Question: Azure Diagnostic creates many tables, apparently containing the same performance counters but for different days. Why does it create so many tables, and how can I delete them?

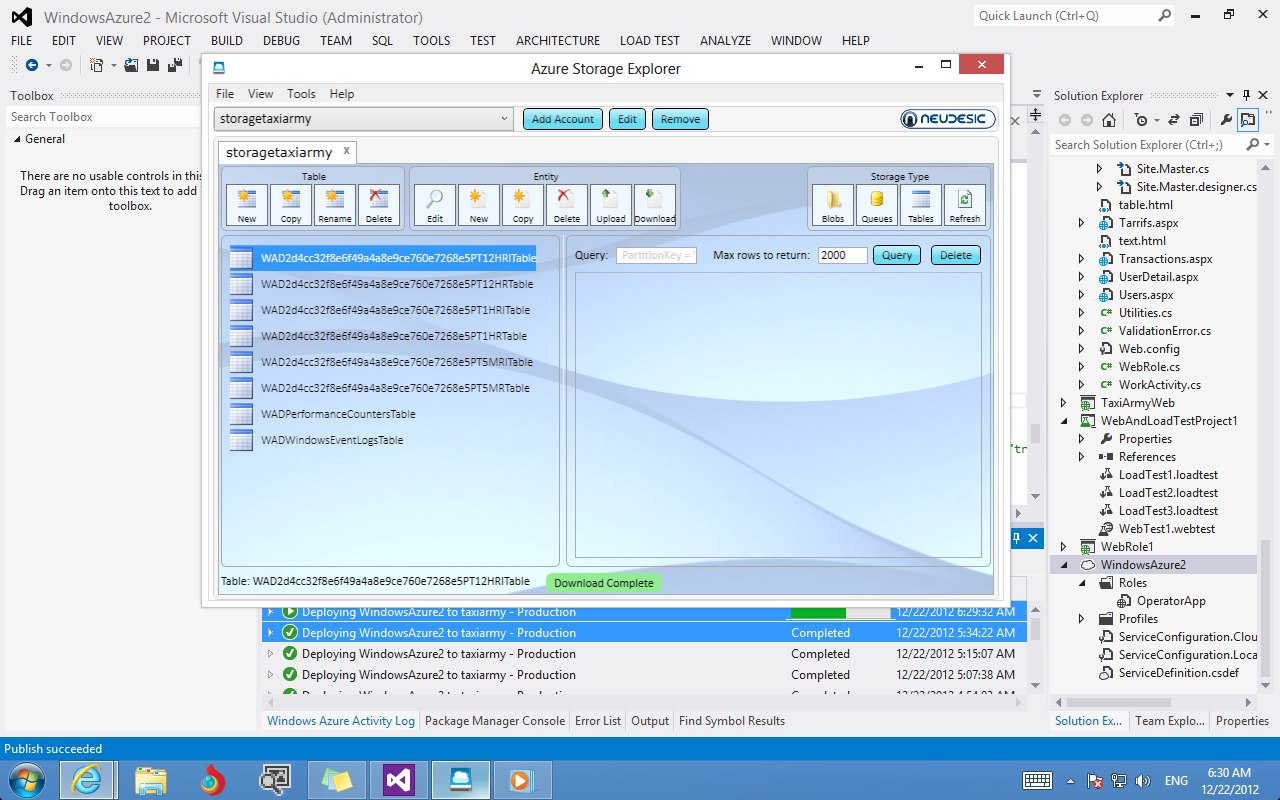
Answer: When Azure application is build you can enable or disable diagnostics in role configuration file:

When diagnostics is enabled, all Verbose monitoring data (logs) will be periodically copied over to Azure tables (bear in mind that in production system you will have to provision storage account separately as it does not happen automatically).
For each cloud service deployment, six tables are created for the role. Two tables are created for each: 5 minutes, 1 hour, and 12 hours. One of these tables stores role-level aggregations; the other table stores aggregations for role instances.
The table names have the following format:
'''
WAD*deploymentID*PT*aggregation_interval*[R|RI]Table
'''
where:
- - - -
Examples:
- 'WAD8b7c4233802442b494d0cc9eb9d8dd9fPT1HRTable'- 'WAD8b7c4233802442b494d0cc9eb9d8dd9fPT1HRITable'